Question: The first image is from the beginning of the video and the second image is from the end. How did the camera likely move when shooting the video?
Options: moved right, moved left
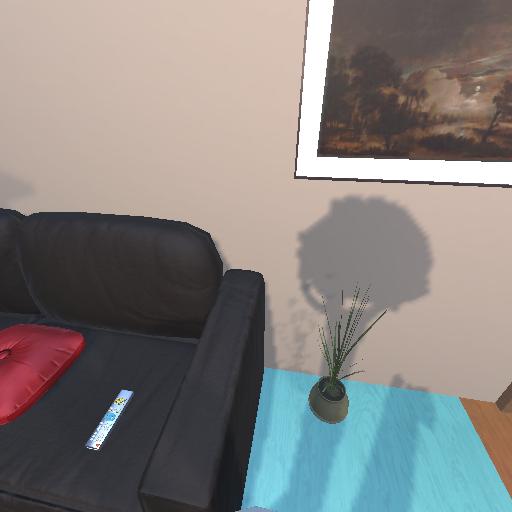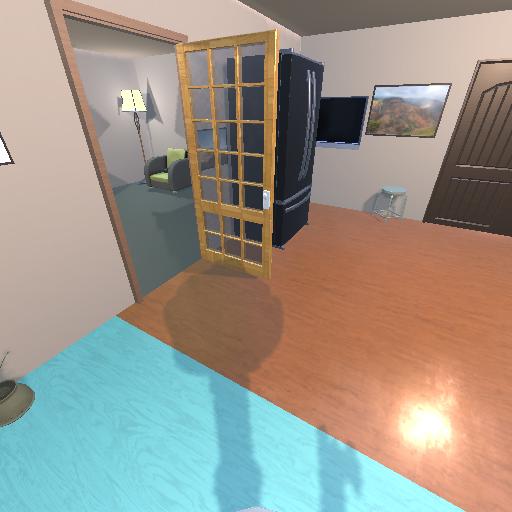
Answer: moved right